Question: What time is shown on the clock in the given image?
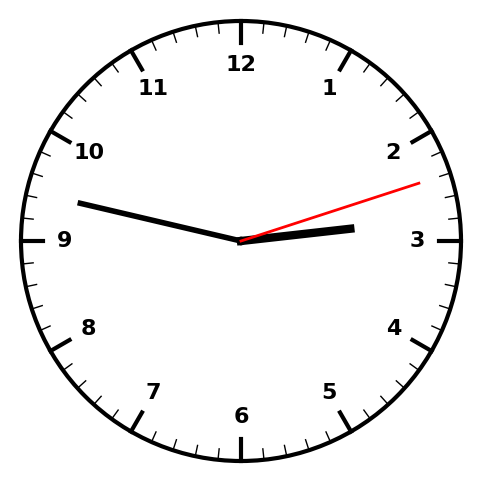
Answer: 02:47:12